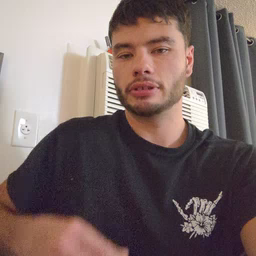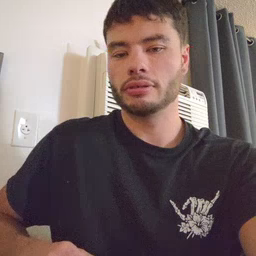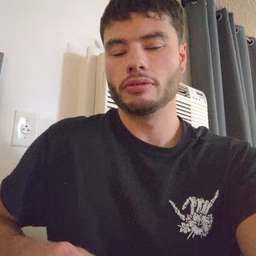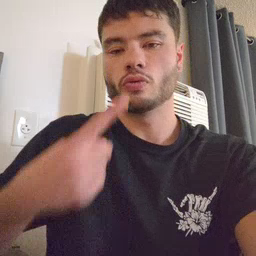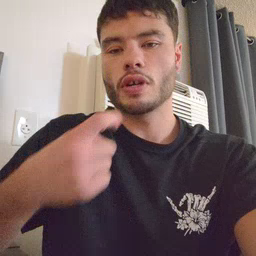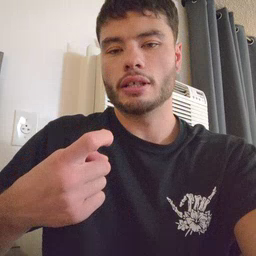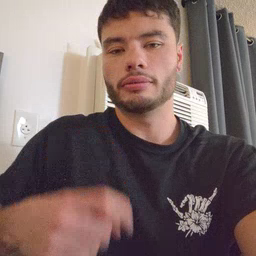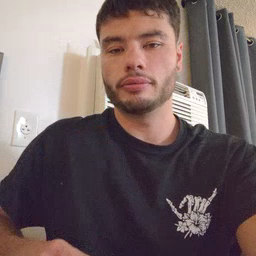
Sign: red